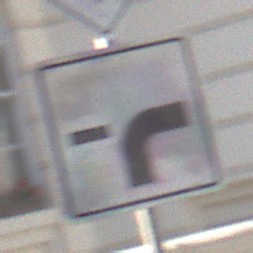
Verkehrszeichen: VerlaufVorfahrtsstrasse9
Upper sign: Vorfahrtsstrasse
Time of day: MorningAfternoon
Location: Outdoor (Urban)
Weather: PartlyCloudy
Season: NotSpecified
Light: Natural